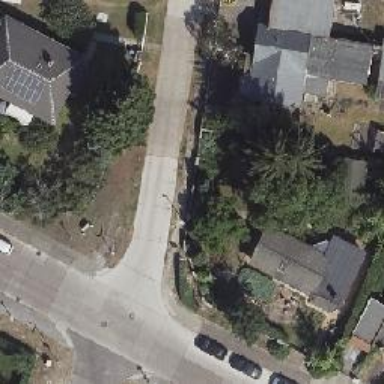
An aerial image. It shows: Residential road with concrete surface.